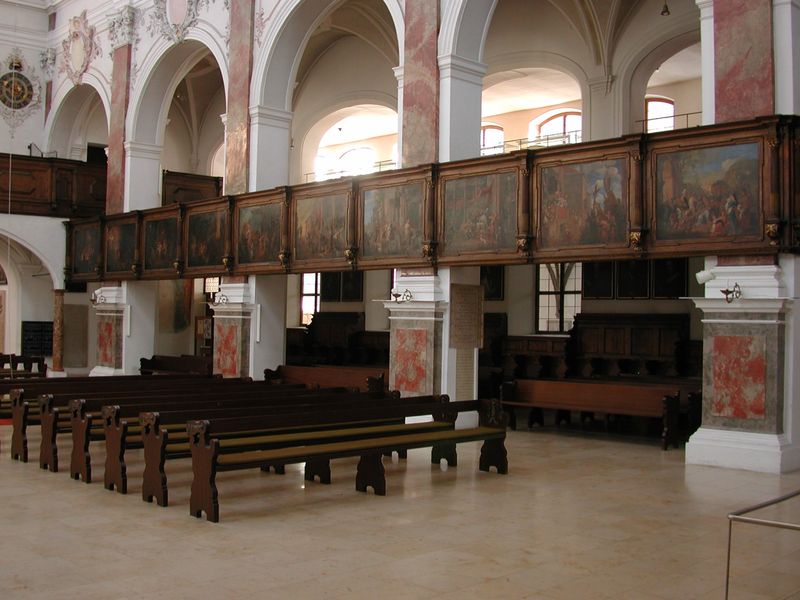
Titel: Augsburg, St. Anna, Fuggerkapelle
Standort: Augsburg, St. Anna, Fuggerkapelle (EU - D - B)
Schlagwörter: gemälde, gott, schatten, fenster, hell, holz, licht, marmor, pfeiler, weiss, kirche, boden, rosa, bilder, bogen, bank, empore, pilaster, tafel, detail, verzierung, stuck, innenansicht, marmoriert, galerie, bögen, bänke, kirchenbank, kirchenbänke, jesus, rundbögen, abbildungen, rocaille, malereien, tafelmalerei, aufgemalt, künstlicher marmor, malerien